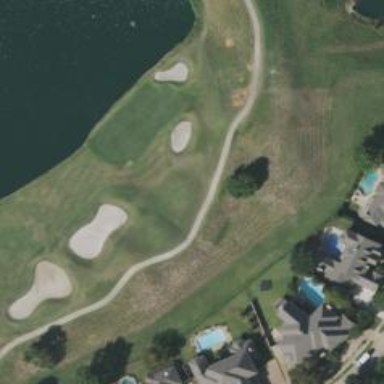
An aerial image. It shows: Rough area in golf course.